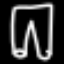
Label: pants